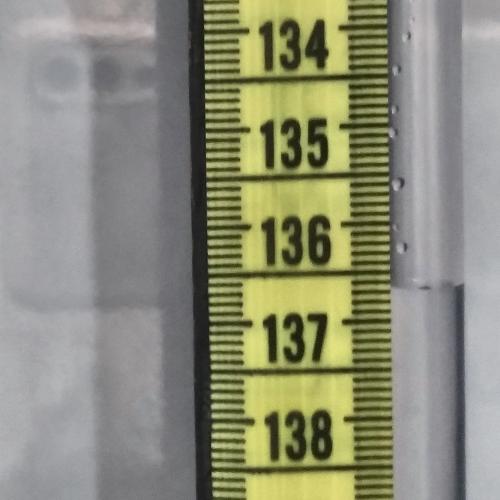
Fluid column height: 136.7 cm